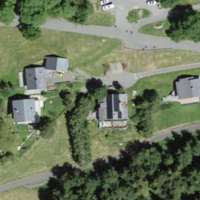
EUNIS habitat code: 24
Species observed at this site:
Echium vulgare
Sorbus aucuparia
Fagus sylvatica
Gryllus campestris
Melanargia galathea
Picea abies
Euphorbia cyparissias